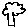
Label: tree